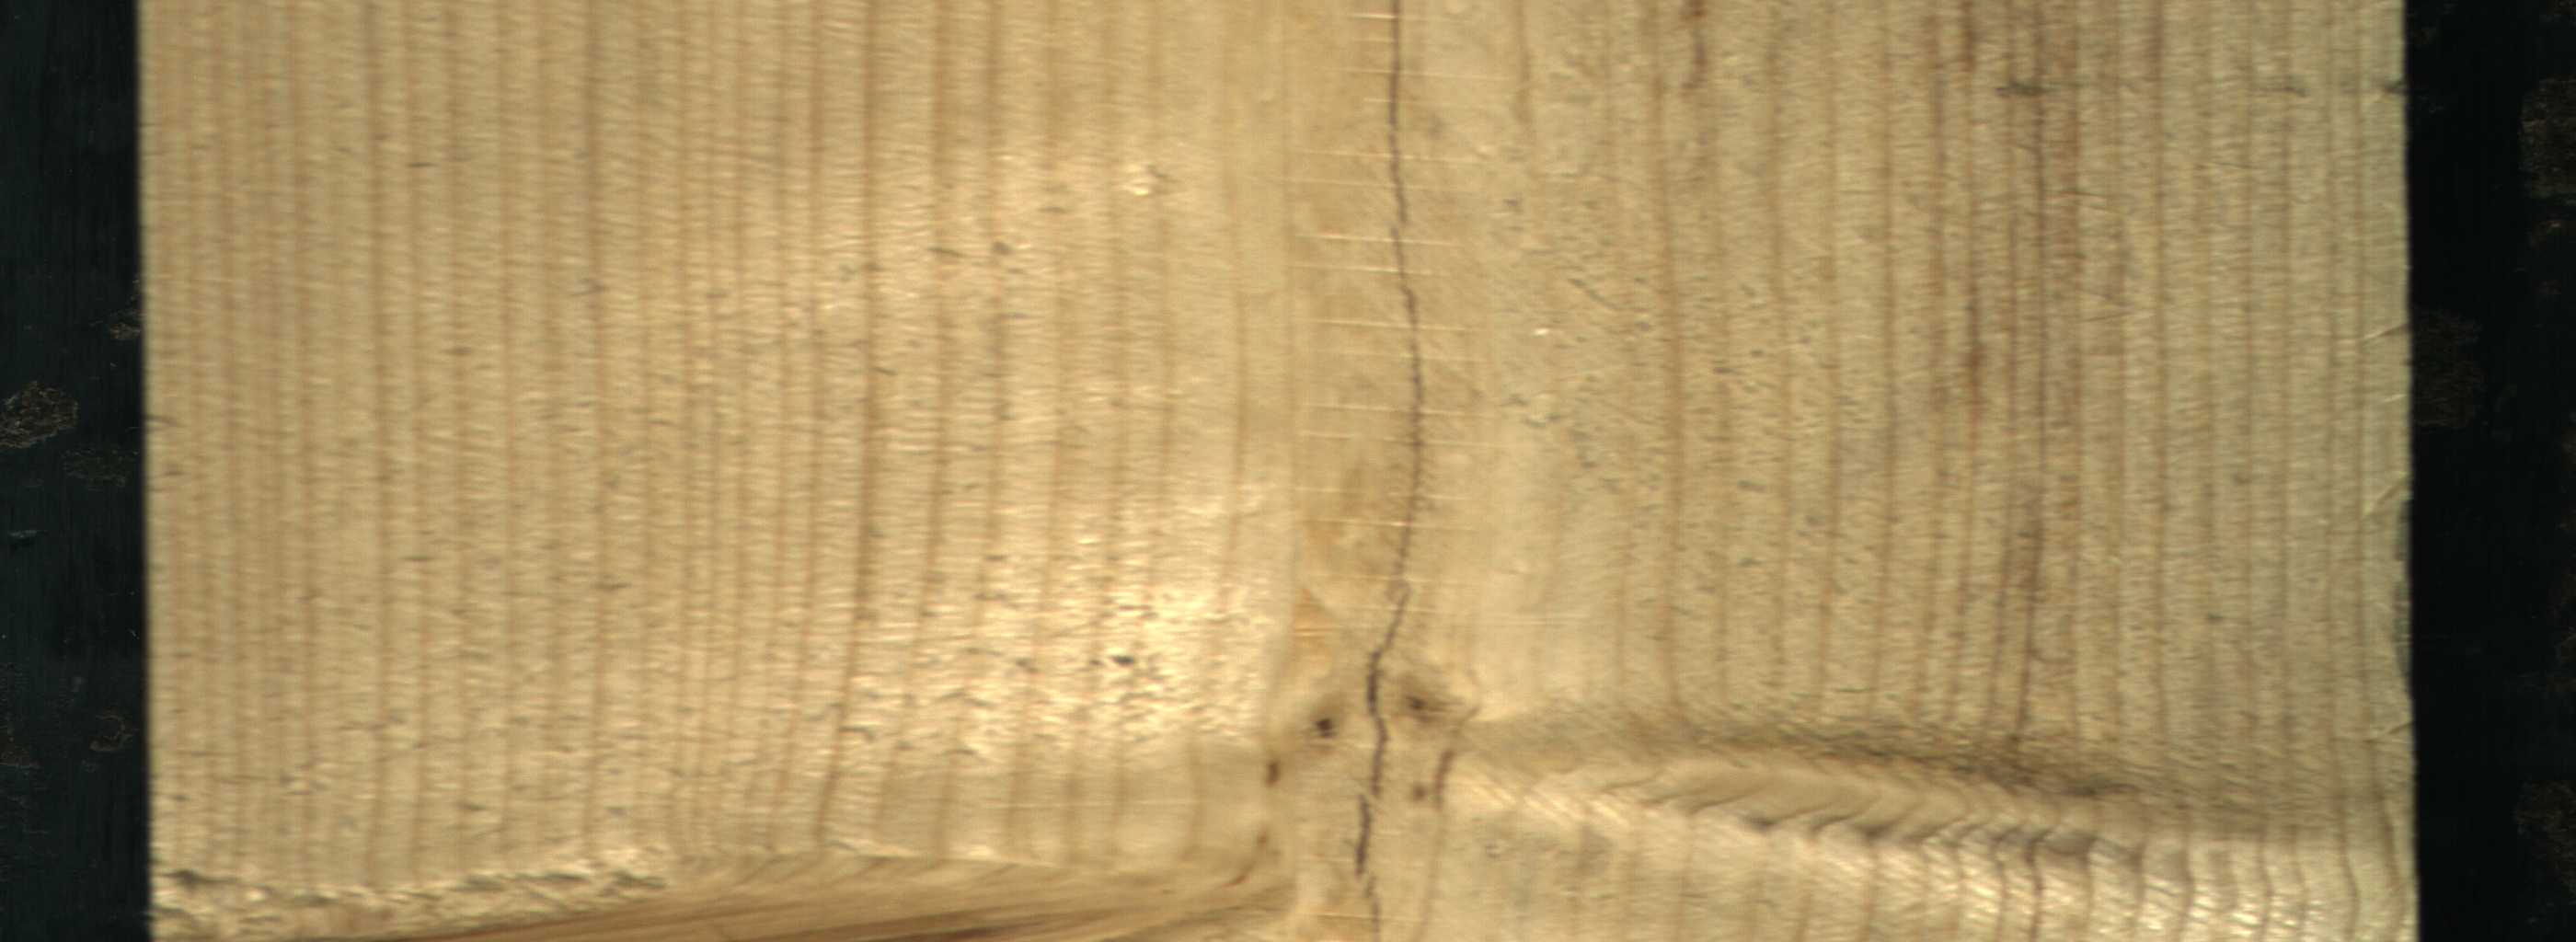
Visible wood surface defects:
Crack
Live_Knot